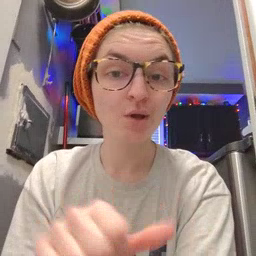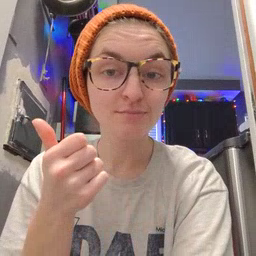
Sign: another